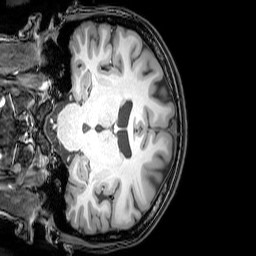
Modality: T1w
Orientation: coronal
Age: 23
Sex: female
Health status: healthy
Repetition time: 0.081 s
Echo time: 0.037 s